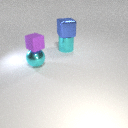
large blue metal cube behind small purple rubber cube